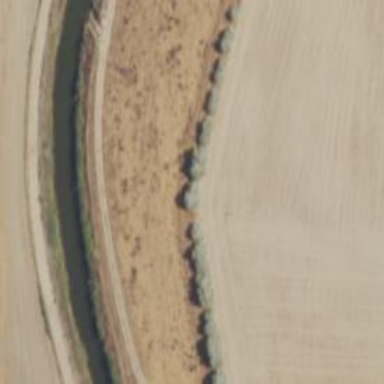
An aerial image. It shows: Row of trees in natural setting.